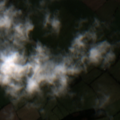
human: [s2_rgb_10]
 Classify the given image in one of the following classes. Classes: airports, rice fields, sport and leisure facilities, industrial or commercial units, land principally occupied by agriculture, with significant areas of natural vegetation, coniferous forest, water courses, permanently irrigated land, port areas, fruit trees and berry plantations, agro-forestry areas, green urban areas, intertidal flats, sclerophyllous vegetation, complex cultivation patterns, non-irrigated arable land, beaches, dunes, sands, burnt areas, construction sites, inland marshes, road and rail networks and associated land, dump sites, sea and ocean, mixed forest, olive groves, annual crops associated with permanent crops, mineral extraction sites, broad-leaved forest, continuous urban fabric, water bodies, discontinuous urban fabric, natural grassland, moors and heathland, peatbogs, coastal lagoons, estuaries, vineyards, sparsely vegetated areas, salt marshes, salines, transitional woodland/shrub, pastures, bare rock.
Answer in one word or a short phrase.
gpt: non-irrigated arable land, pastures